Field crop: maize
Growth stage: 2
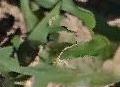
Species: maize